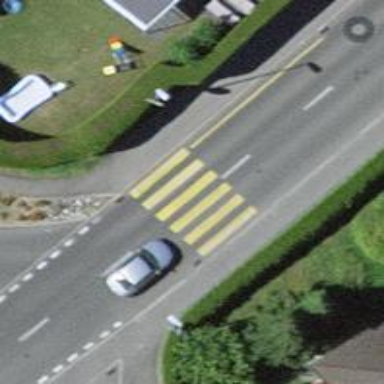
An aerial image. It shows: Kerb barrier.